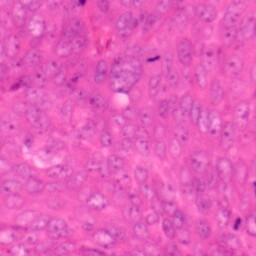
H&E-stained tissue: Colon